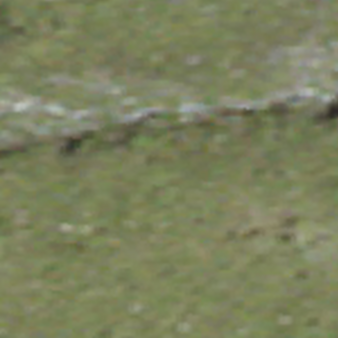
Label: other